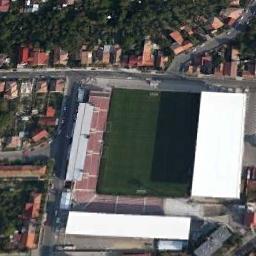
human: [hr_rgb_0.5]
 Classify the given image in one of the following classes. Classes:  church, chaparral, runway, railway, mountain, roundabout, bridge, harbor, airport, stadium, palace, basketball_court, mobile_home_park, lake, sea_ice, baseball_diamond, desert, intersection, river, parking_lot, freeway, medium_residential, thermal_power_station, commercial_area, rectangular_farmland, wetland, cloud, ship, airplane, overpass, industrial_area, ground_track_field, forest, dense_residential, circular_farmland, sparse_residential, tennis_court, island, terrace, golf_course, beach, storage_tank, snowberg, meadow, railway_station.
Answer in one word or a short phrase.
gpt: stadium